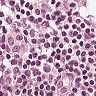
Metastatic tissue present: no